Question: I have an application which takes data from the fingerprint device.
There are 3 steps for the Finger Minutiae Extraction:
1. Fingerprint image Binarization
2. Image Thinning
3. Minutiae Extraction
I am done with the Image binarization and Image thinnig part.
Now I have implemented code for the Minutiae Extraction. Code look like this:
'''
byte[][] outSkeleton = BasicOperations.copy(fingerprint.getSkeleton());
int margin = 50;
int bif = 0;
int eol = 0;
for(int i=margin+20; i<width-margin-20; i++){
for(int j=margin; j<height-margin; j++){
int patterns = BasicOperations.timesPattern01(i,j,fingerprint.getSkeleton());
if(fingerprint.getSkeleton()[i][j]==1){
if(patterns==1){
outSkeleton = drawRectangle(i,j,outSkeleton,2);
eol++;
}
if(patterns==3){
outSkeleton = drawRectangle(i,j,outSkeleton,3);
bif++;
}
}
}
}
'''
..........
'''
public static int timesPattern01(int i, int j, byte[][] image){
int pattern01 = 0;
//Counting threads[0,1]
if(image[i-1][j]==0 && image[i-1][j+1]==1) pattern01++;
if(image[i-1][j+1]==0 && image[i][j+1]==1) pattern01++;
if(image[i][j+1]==0 && image[i+1][j+1]==1) pattern01++;
if(image[i+1][j+1]==0 && image[i+1][j]==1) pattern01++;
if(image[i+1][j]==0 && image[i+1][j-1]==1) pattern01++;
if(image[i+1][j-1]==0 && image[i][j-1]==1) pattern01++;
if(image[i][j-1]==0 && image[i-1][j-1]==1) pattern01++;
if(image[i-1][j-1]==0 && image[i-1][j]==1) pattern01++;
return pattern01;
}
'''
.....
'''
private static byte[][] drawRectangle(int x, int y, byte[][] skeleton, int color){
int size = 3;
for(int i=-size; i<=size; i++){
skeleton[x-i][y+size] = (byte)color;
skeleton[x+i][y-size] = (byte)color;
skeleton[x-size][y+i] = (byte)color;
skeleton[x+size][y-i] = (byte)color;
}
return skeleton;
}
'''
But this code calculate around average 300 'END OF LINES'. It takes into account every end of line point.

Could any one help me to optimize the code?
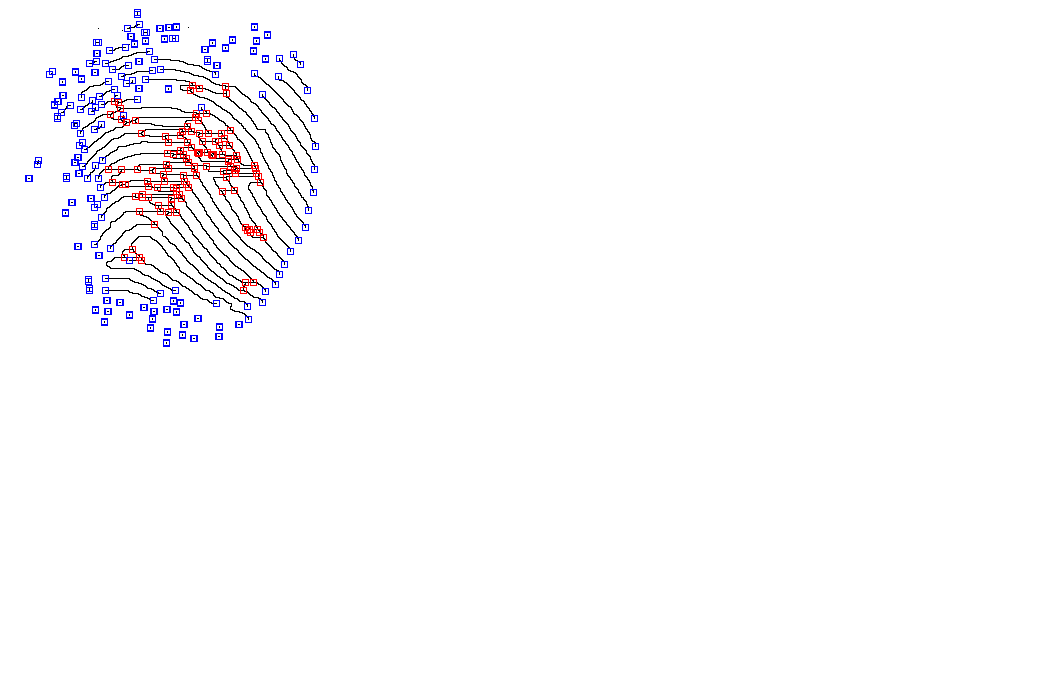
Answer: So the reason for this is, while getting the minutiae map false minutiae are also detected. So after getting the minutiae we have to remove the false minutiae from the minutiae map.
Types of false minutiae:
1. Spike
2. Bridge
3. Hole
4. Break
5. Spur
6. Ladder
In addition a large number of false minutiae are always detected close to the boundary of the region of interest (boundary effect).
So for removing these false minutiae there are various algorithms defined.
One of them is defined in <URL>.